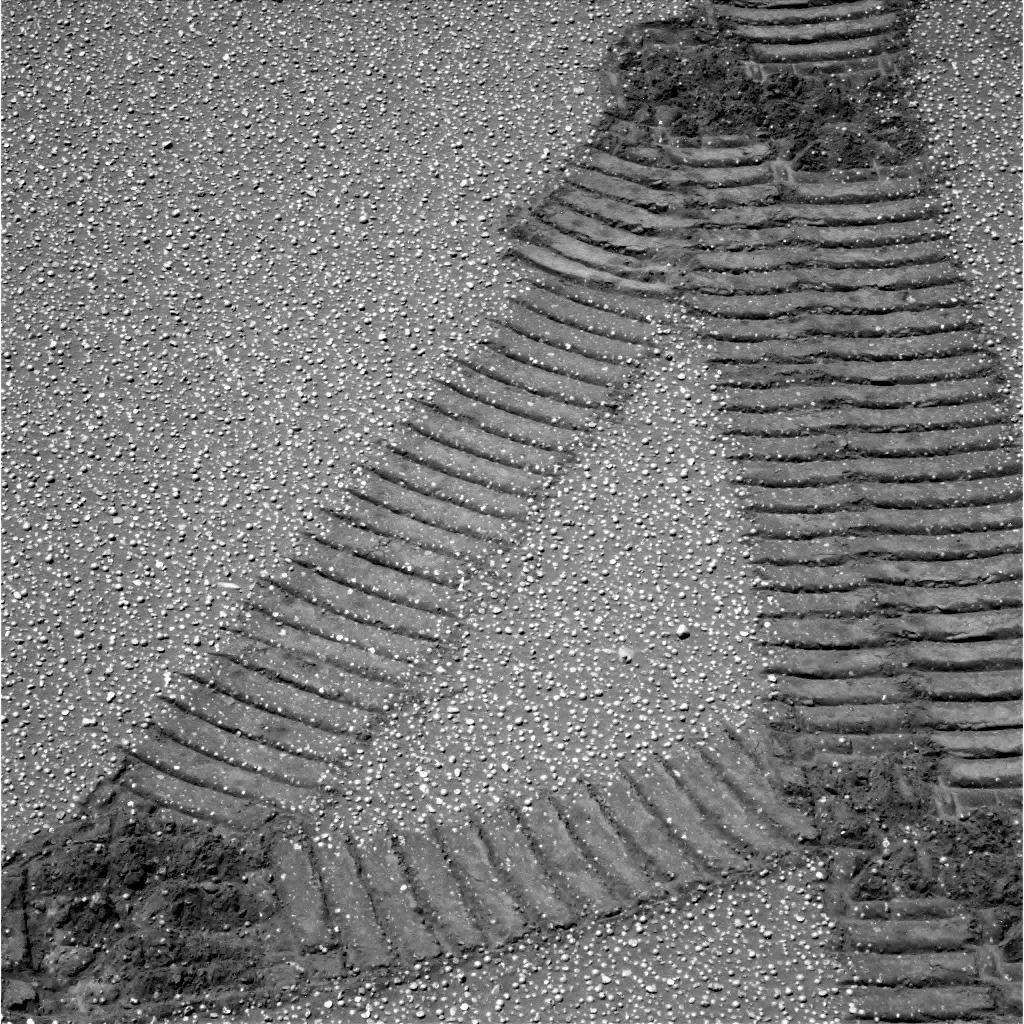
Terrain classes present: Gravel / Sand / Soil, Track